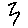
Label: zigzag